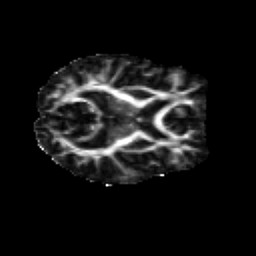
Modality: FA
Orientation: axial
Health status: healthy
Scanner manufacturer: siemens
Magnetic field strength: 3 T
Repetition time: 10 s
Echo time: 0.092 s